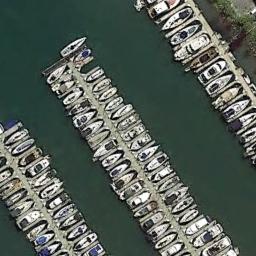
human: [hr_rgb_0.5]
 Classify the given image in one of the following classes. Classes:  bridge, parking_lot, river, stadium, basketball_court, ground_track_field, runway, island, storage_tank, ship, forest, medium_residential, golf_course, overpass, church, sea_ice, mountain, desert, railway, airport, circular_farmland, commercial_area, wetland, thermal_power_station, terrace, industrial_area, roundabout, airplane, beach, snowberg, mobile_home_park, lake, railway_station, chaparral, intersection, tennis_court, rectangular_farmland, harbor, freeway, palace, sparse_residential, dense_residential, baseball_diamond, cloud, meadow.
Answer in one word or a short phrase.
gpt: harbor